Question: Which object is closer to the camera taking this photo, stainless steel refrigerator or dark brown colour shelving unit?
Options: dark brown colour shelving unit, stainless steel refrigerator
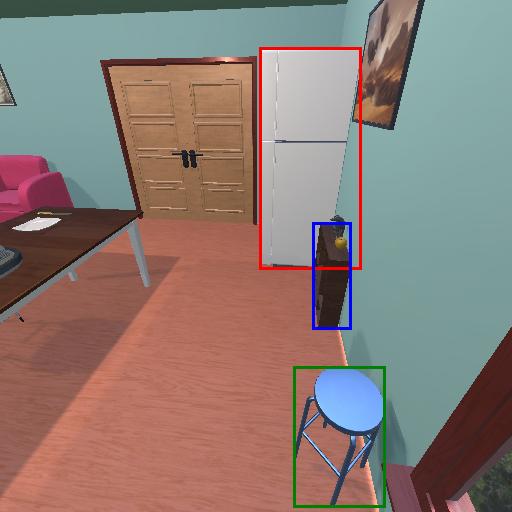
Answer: dark brown colour shelving unit